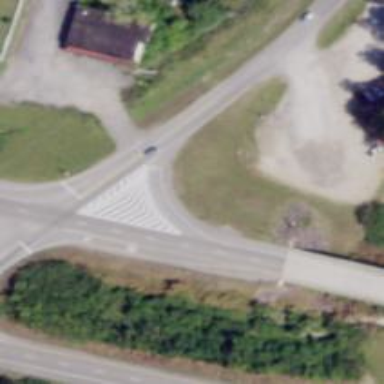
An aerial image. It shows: Primary highway with asphalt surface. It is dual carriageway.